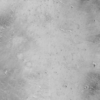
Label: not_dusty